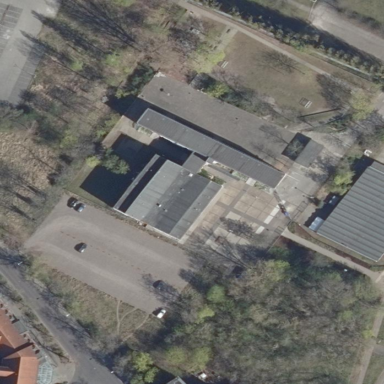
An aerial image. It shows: School.